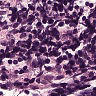
Metastatic tissue present: no